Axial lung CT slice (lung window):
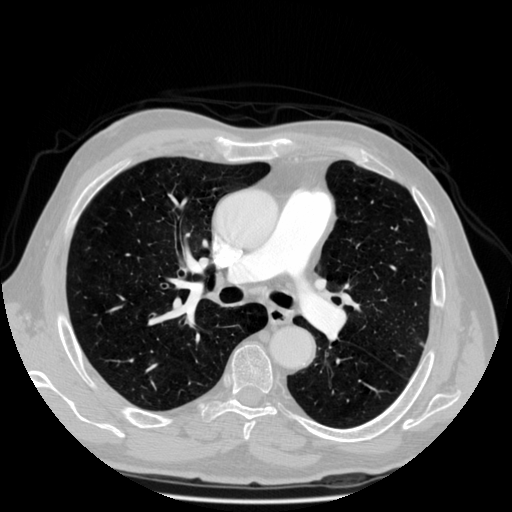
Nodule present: no